Field crop: maize
Growth stage: 2
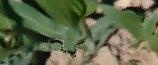
Species: maize